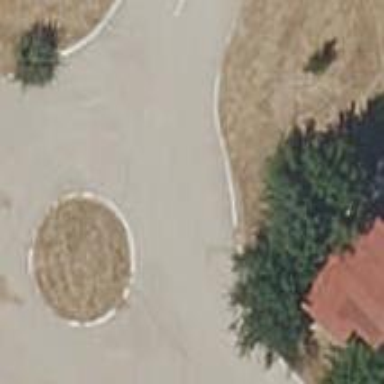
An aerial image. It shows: Asphalt service road leading to roundabout.